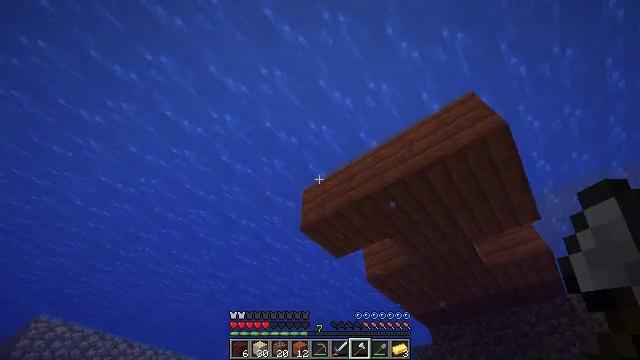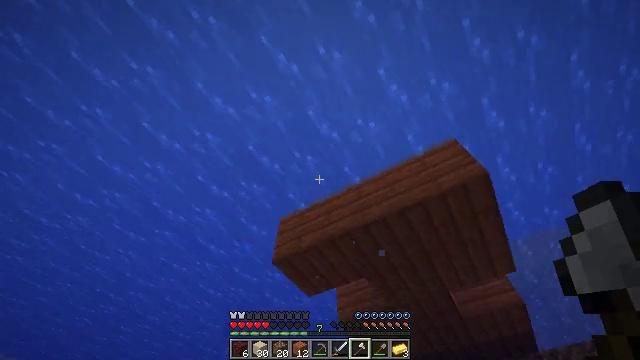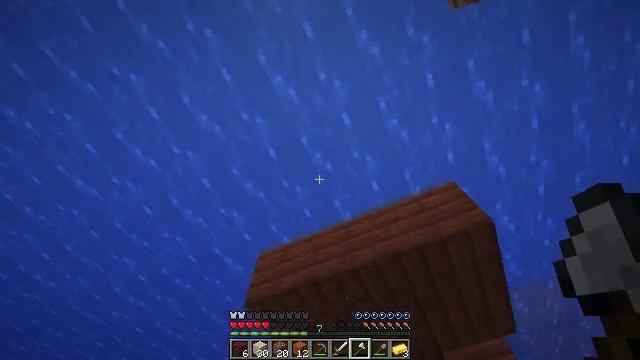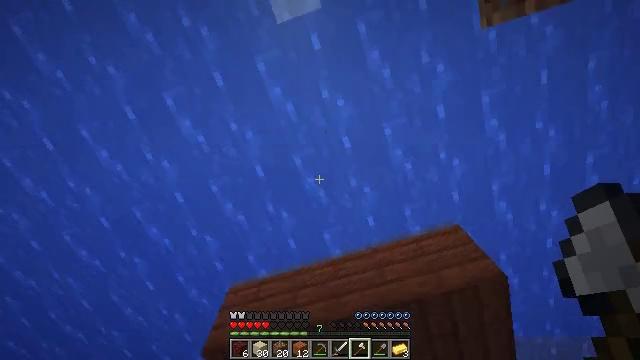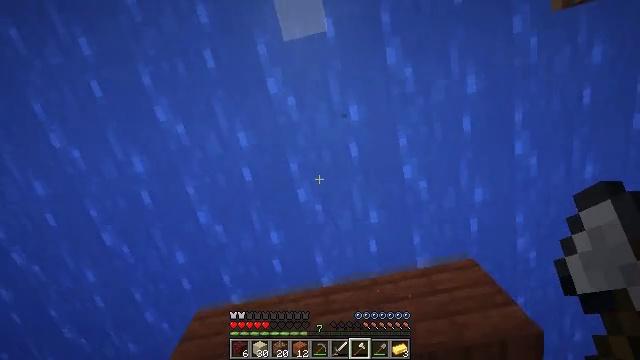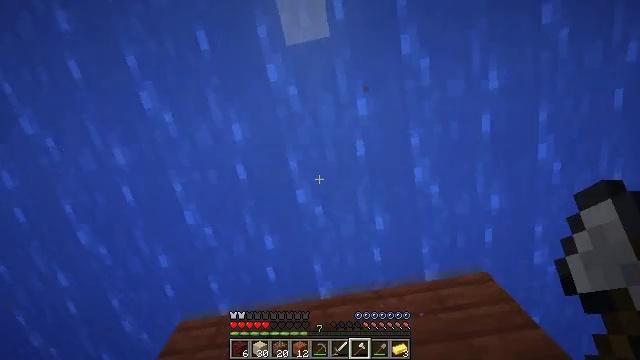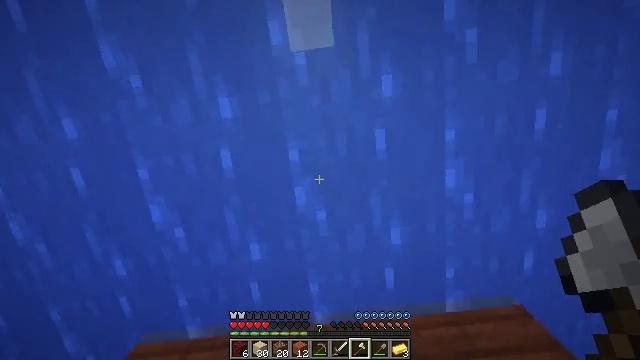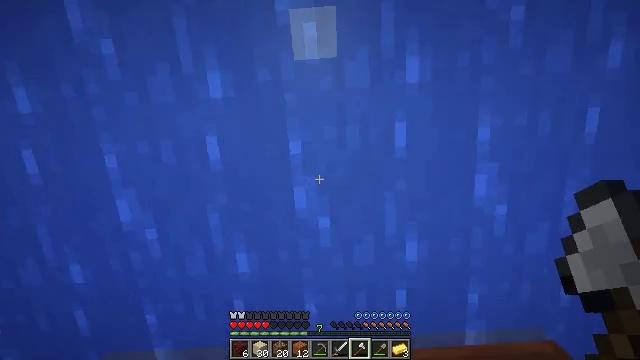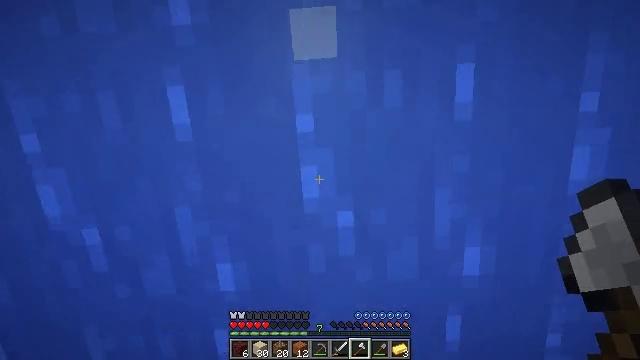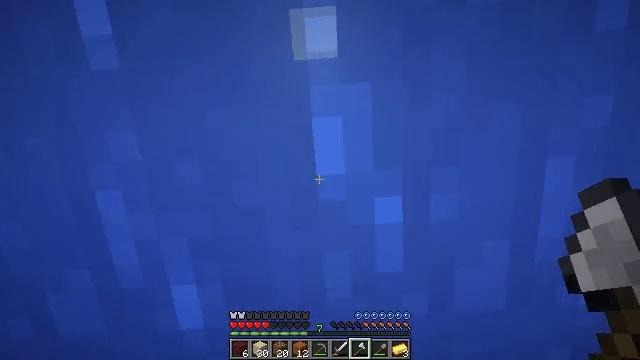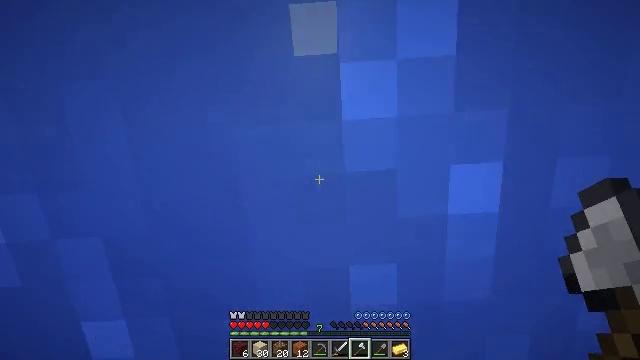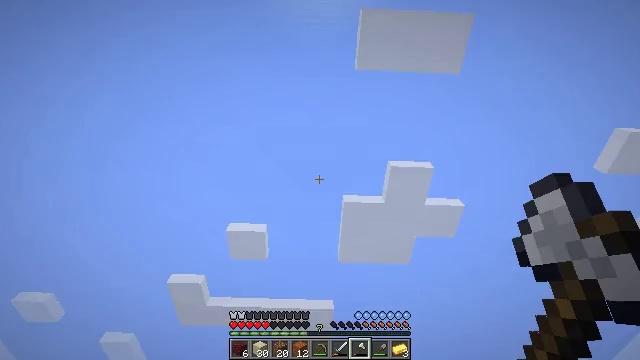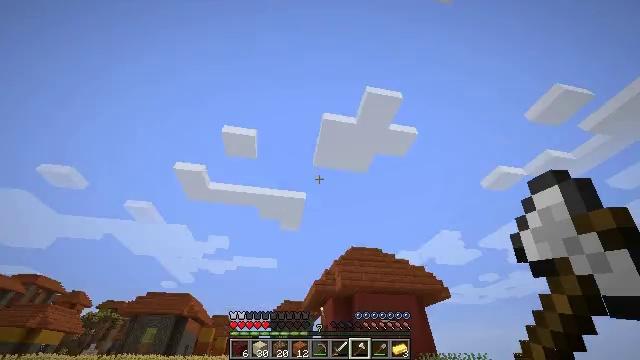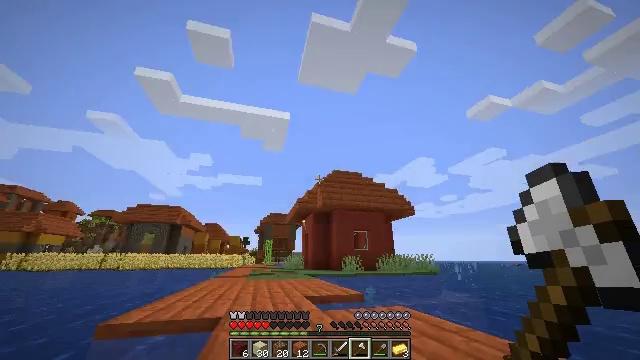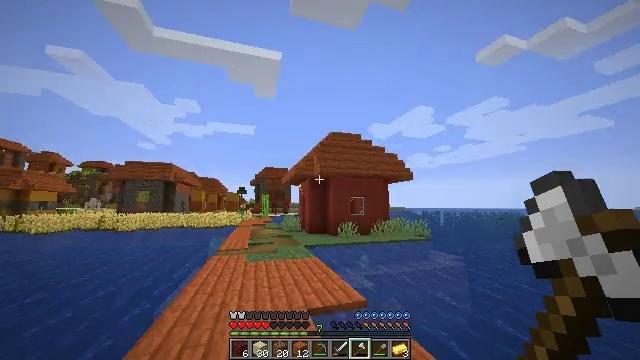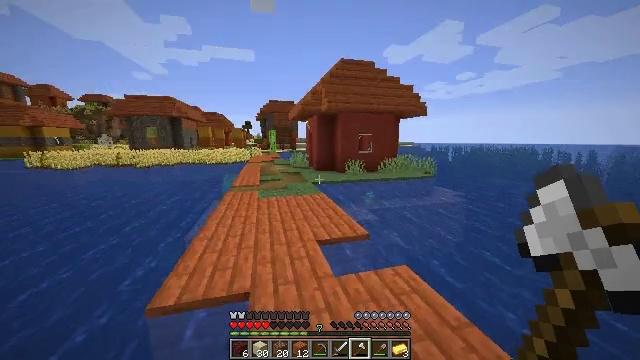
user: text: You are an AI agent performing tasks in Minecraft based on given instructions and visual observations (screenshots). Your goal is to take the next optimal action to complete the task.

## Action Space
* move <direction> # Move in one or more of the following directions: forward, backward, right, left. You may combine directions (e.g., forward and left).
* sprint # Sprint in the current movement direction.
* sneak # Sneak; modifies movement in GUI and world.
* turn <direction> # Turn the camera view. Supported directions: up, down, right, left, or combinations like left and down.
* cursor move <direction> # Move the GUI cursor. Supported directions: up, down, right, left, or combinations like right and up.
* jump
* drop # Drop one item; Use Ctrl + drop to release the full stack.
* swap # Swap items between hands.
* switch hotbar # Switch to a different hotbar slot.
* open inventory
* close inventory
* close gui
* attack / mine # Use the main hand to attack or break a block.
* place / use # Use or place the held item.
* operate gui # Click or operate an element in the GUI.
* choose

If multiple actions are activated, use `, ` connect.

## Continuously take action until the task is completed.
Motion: motion action
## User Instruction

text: Attack the acacia planks to recycle them.
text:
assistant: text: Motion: move forward, sprint, turn right and up, jump
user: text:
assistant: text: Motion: move forward, sprint, turn right and up, jump
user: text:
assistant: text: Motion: move forward, turn right and up, jump
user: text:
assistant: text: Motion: move forward, turn right and up, jump
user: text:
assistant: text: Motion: move forward, turn right, jump
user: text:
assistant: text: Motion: move forward, turn right and up, jump
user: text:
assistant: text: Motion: move forward, turn right and up, jump
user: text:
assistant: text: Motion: move forward, jump
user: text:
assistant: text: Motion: move forward, jump
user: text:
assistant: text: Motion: move forward, jump
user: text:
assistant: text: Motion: move forward, sprint, turn right and down, jump
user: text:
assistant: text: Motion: move forward, sprint, turn right and down, jump
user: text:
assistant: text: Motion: move forward, sprint, turn right and down, jump
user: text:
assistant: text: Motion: move forward, turn right and down, jump
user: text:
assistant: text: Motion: move forward, turn left and down, jump
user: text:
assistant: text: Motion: move forward, turn left and down, jump
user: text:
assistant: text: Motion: move forward, sprint, turn left and down, jump
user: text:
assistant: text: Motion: move forward, sprint, turn down, jump
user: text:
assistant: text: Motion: move forward, sprint, jump
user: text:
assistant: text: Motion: move forward, jump
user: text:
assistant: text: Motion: move forward, turn down, jump
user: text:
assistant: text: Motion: move forward, turn left and down, jump
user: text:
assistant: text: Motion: move forward, turn left and down, jump
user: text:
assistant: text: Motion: move forward, turn down, jump
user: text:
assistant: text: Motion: move forward, jump
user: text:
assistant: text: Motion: turn down
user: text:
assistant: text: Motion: turn right and down
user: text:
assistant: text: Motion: turn right and down
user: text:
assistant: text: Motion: turn right and down
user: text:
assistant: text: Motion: turn right and down